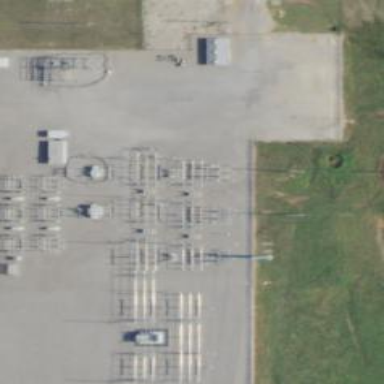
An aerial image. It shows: Power substation.